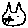
Label: cat